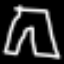
Label: pants